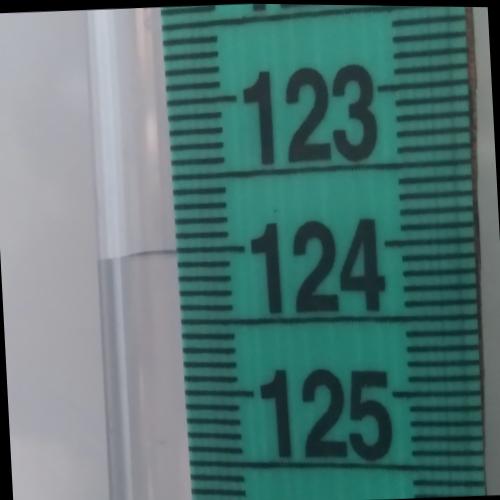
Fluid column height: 124.0 cm